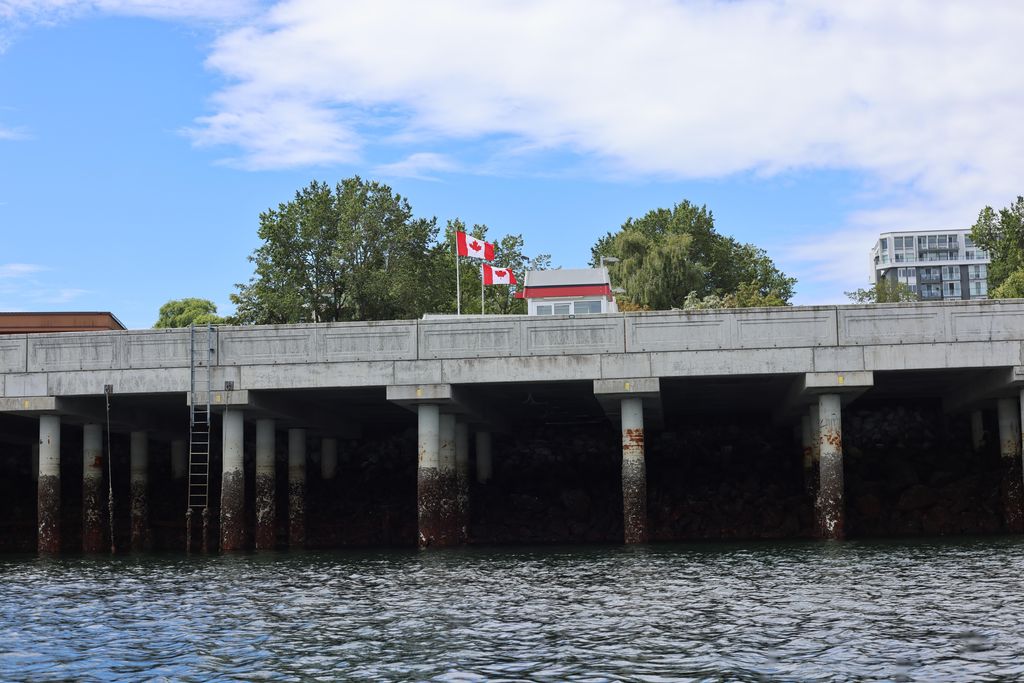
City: victoria